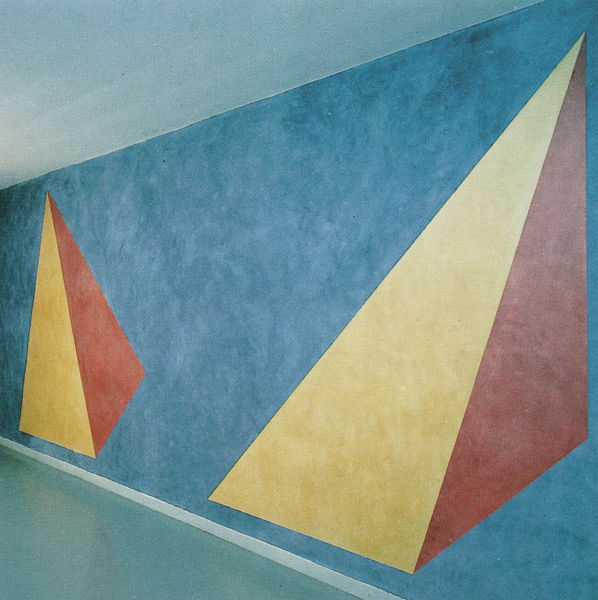
Titel: Installation Mario Pieroni Gallery, Rom - Isometric pyramides
Künstler: Sol Lewitt
Standort: Rom
Institution: Privatsammlung
Schlagwörter: blau, weiß, dreieck, gelb, grün, braun, bunt, orange, rot, malerei, wand, spitze, boden, decke, spitzen, leiste, zwei, fußboden, farben, modern, streifen, foto, fotografie, kante, wände, kegel, seiten, museum, sol, dreiecke, geometrie, lewitt, installation, winkel, gegenstandslos, pyramiden, prspektive, helblau, isometrisch